Interaction volume radius: 5 \u00c5
Interaction volume height: 15 \u00c5
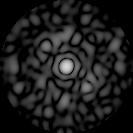
Disorder parameter: 0.8692